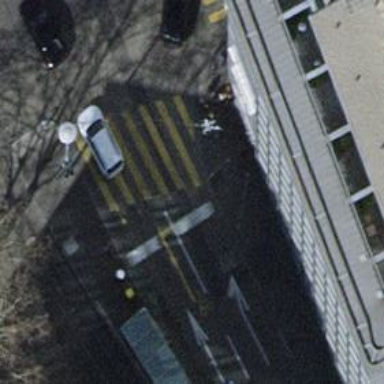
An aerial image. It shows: Kerb barrier.